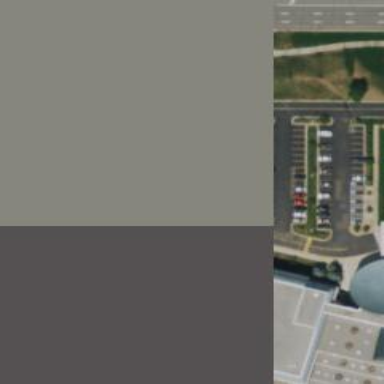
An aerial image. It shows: Parking space is available.